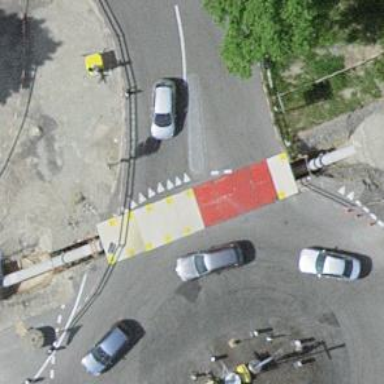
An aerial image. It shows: Road with traffic signals.